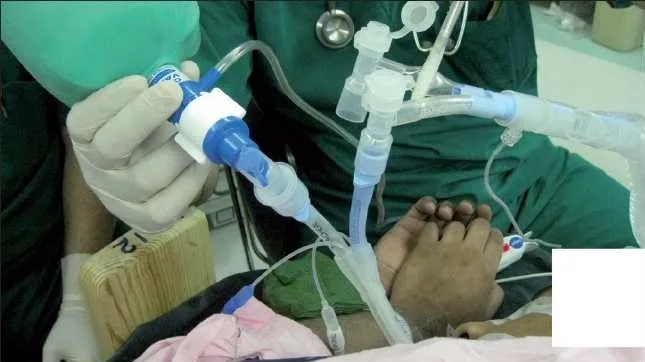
CPAP bag connected to the lumen of DLT going to the lavaged lung.
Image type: medical_photograph (other_medical_photograph)